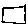
Label: square